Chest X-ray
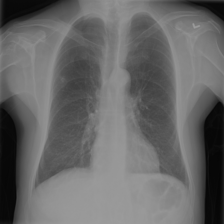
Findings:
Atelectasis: negative
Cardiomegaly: negative
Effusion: positive
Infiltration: negative
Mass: negative
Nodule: negative
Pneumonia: negative
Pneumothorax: negative
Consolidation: negative
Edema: negative
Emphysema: negative
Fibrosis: negative
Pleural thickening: negative
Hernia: negative